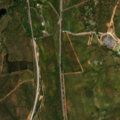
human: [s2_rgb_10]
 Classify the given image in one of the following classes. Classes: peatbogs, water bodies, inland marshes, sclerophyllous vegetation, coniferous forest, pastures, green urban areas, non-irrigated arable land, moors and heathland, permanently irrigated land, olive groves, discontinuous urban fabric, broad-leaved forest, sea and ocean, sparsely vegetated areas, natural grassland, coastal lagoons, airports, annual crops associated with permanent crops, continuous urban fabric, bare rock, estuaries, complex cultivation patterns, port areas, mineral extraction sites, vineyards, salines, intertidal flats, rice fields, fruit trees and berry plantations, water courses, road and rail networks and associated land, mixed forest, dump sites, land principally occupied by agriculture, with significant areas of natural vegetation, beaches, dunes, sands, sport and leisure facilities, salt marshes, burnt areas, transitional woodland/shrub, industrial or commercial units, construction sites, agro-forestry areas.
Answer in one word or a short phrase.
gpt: continuous urban fabric